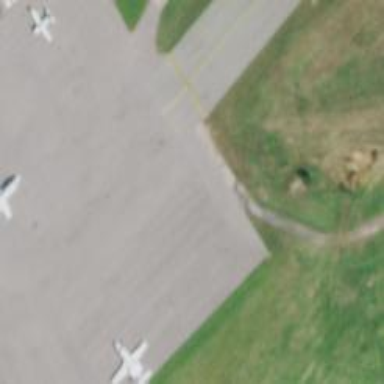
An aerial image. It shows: View of taxiway at the airport.